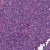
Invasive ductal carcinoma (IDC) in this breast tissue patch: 1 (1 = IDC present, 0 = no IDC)